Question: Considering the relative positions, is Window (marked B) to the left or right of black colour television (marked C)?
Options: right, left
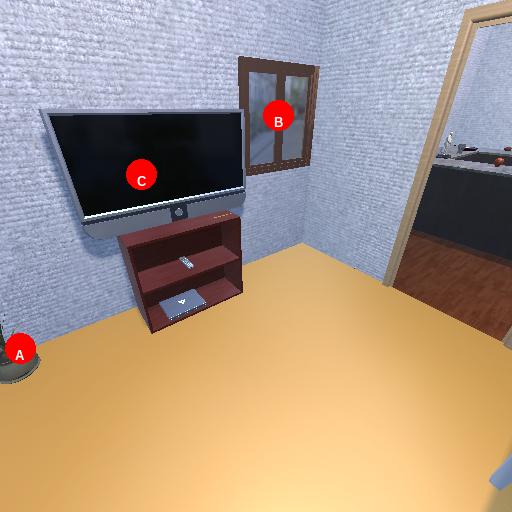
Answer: right